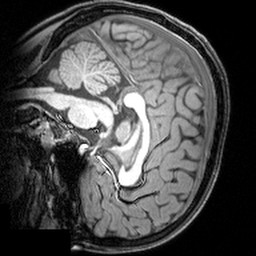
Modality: T1w
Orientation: sagittal
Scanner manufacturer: siemens
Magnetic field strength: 3 T
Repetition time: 1.9 s
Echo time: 0.00397 s